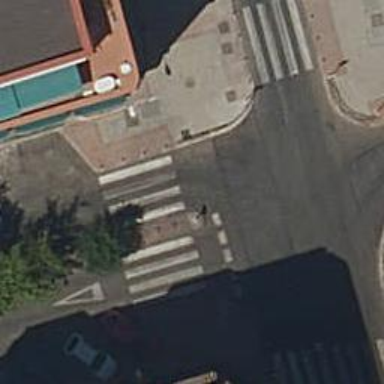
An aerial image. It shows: Marked road crossing with pedestrian island.